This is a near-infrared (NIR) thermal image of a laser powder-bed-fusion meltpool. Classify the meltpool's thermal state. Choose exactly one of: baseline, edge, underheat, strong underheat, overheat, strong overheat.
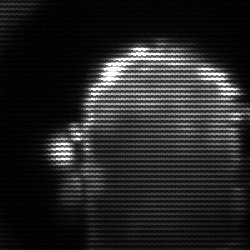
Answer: baseline